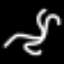
Label: squiggle